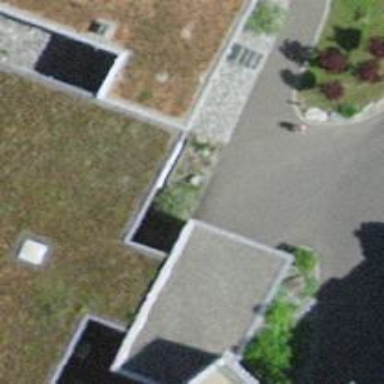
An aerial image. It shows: Carport structure.